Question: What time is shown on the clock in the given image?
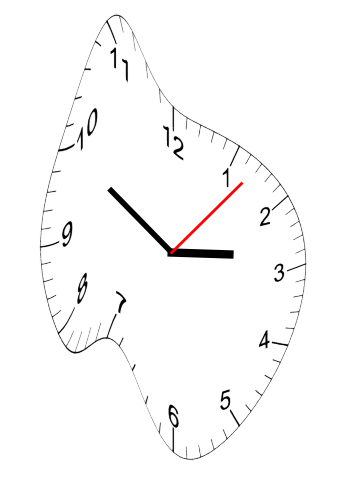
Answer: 02:50:07